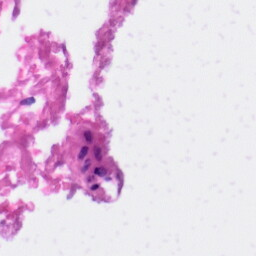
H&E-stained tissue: Skin